Field crop: maize
Growth stage: 2
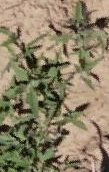
Species: atriplex